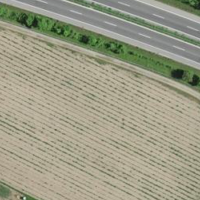
EUNIS habitat code: 57
Species observed at this site:
Clematis vitalba